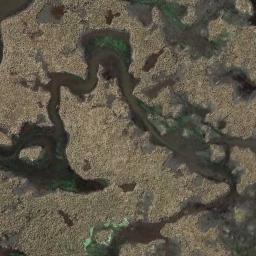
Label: wetland